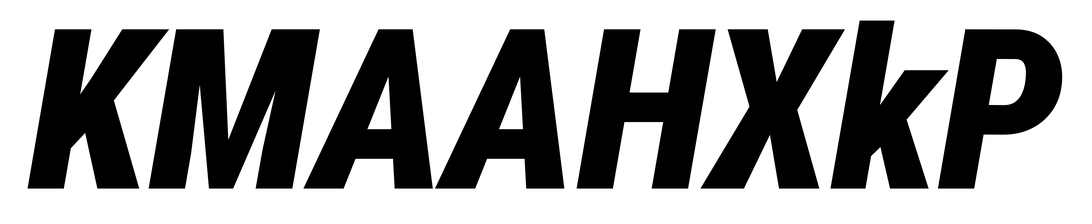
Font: Roboto-Italic_Condensed_Black_Italic